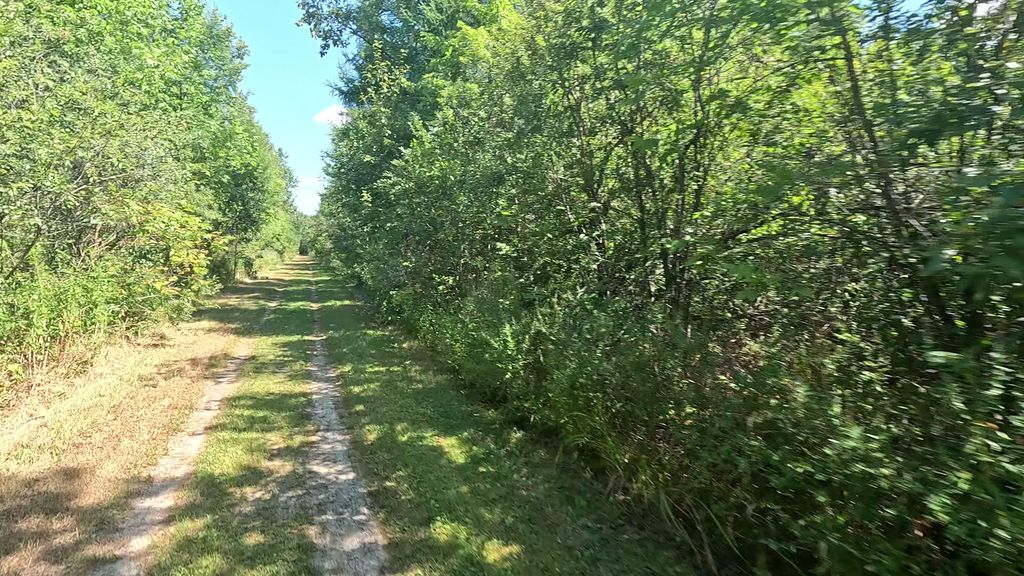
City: ottawa-gatineau